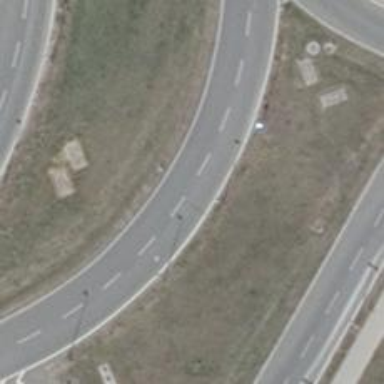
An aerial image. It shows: Tertiary road with asphalt surface.